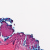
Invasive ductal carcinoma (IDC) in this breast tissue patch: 0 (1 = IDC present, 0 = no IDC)